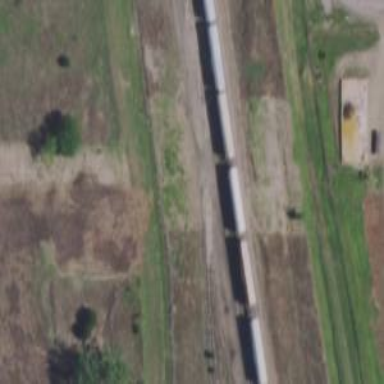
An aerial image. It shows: Railway siding for service.